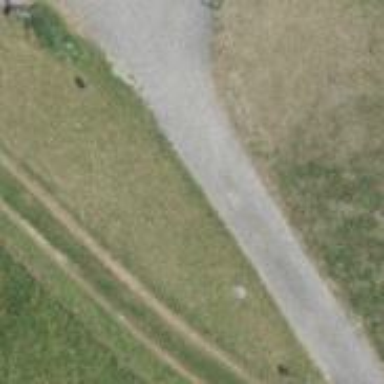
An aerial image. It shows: Unpaved track with grade2 surface.